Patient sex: M
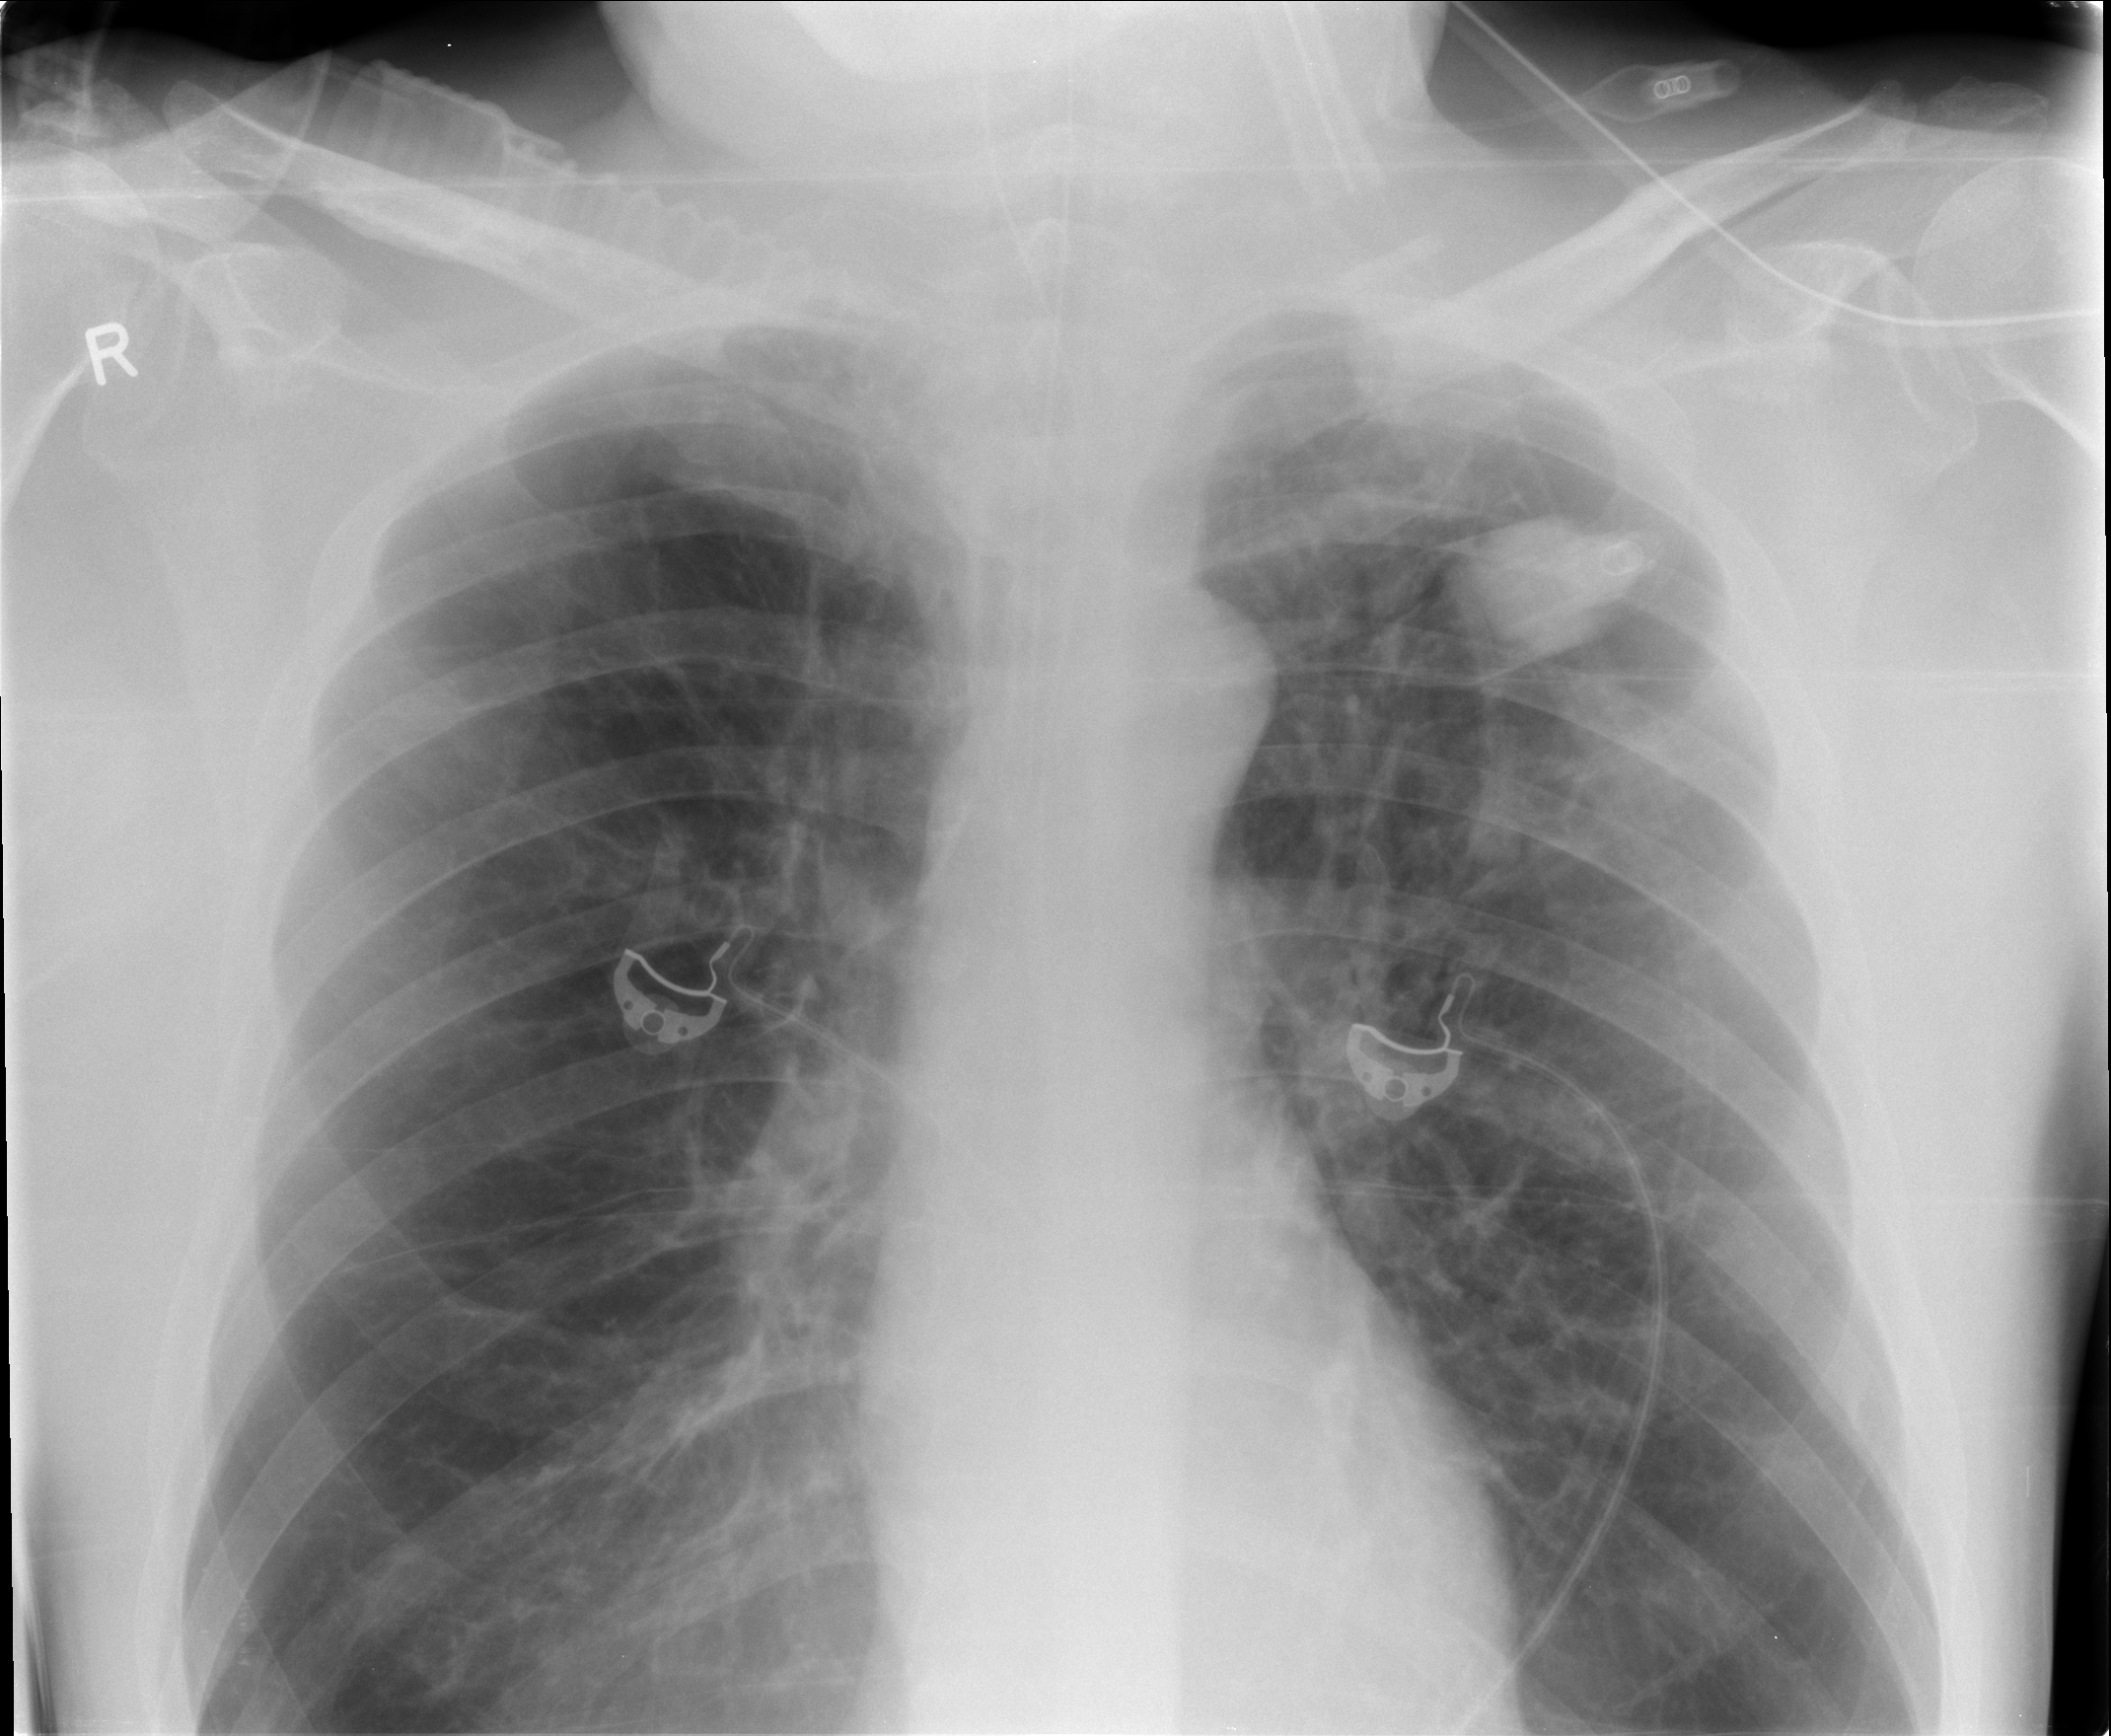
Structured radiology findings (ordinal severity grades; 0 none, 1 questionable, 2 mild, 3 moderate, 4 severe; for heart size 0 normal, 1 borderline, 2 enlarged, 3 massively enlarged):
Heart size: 0
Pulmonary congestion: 0
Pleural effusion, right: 0
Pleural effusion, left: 0
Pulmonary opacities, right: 0
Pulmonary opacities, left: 2
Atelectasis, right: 0
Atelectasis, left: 0